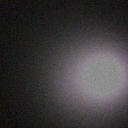
Screen state: off